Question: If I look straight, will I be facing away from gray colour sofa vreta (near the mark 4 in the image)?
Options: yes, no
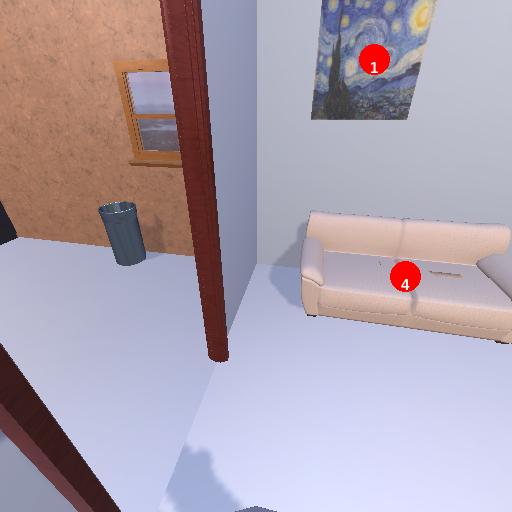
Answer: yes